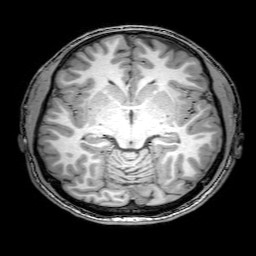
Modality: T1w
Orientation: coronal
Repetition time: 0.00828 s
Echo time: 0.00388 s